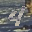
Label: 4